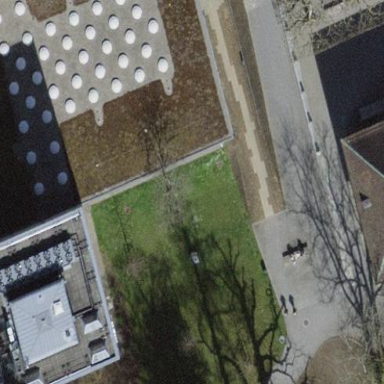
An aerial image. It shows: Civic building.